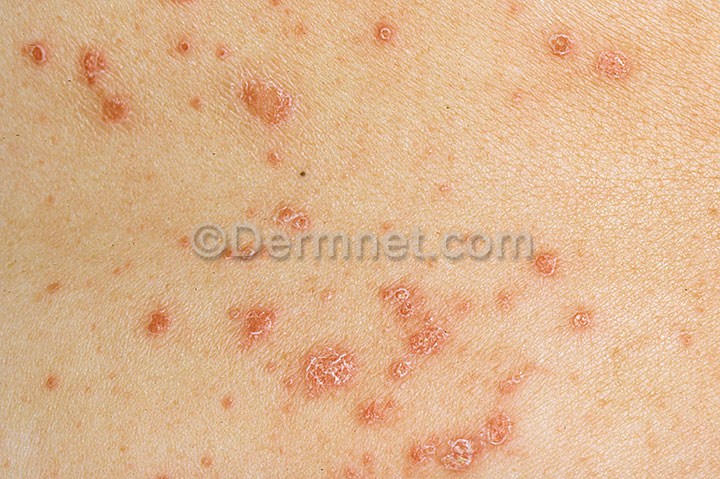
Disease: Psoriasis pictures Lichen Planus and related diseases